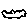
Label: cloud